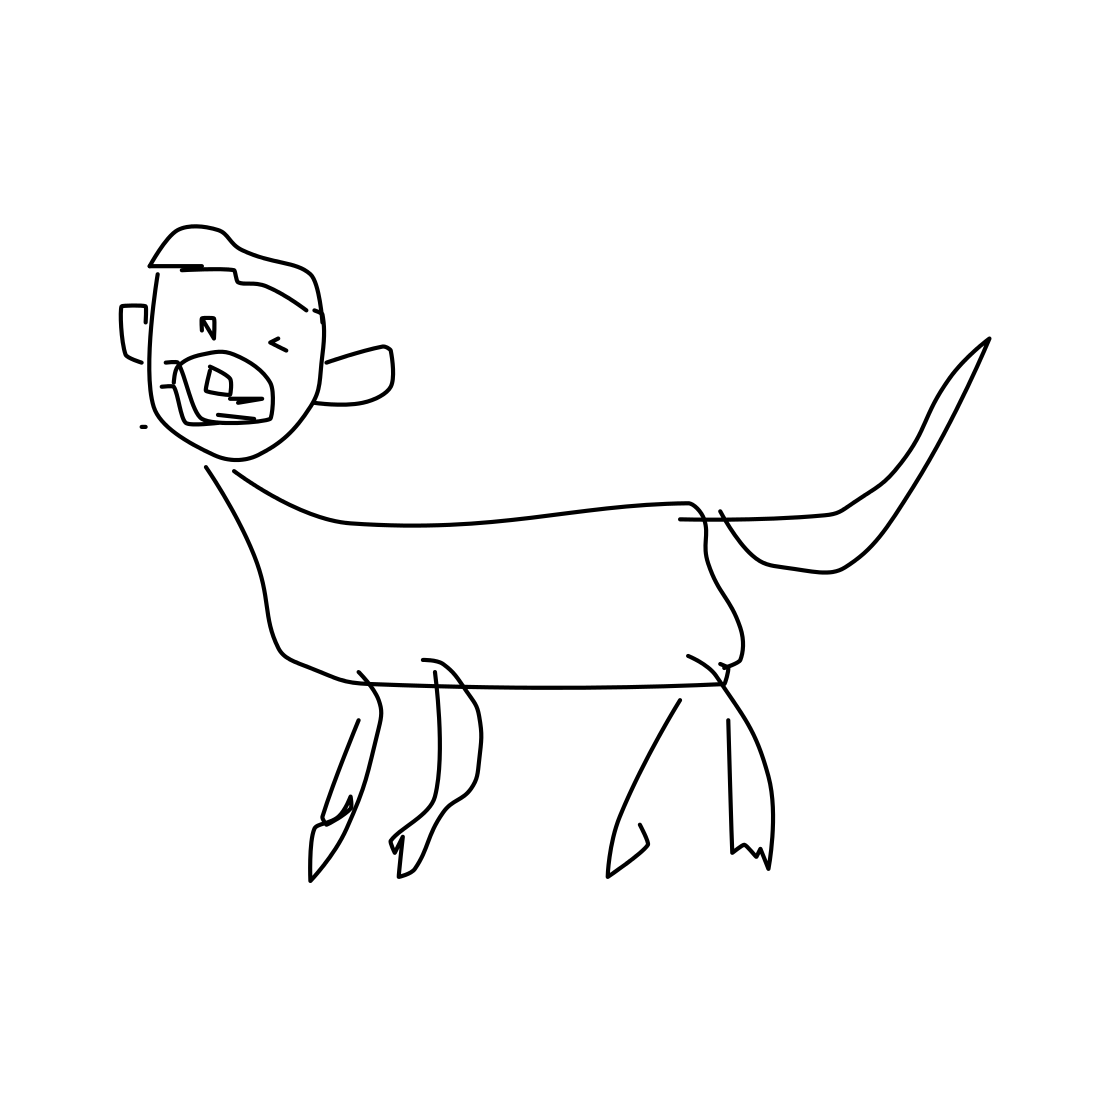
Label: monkey